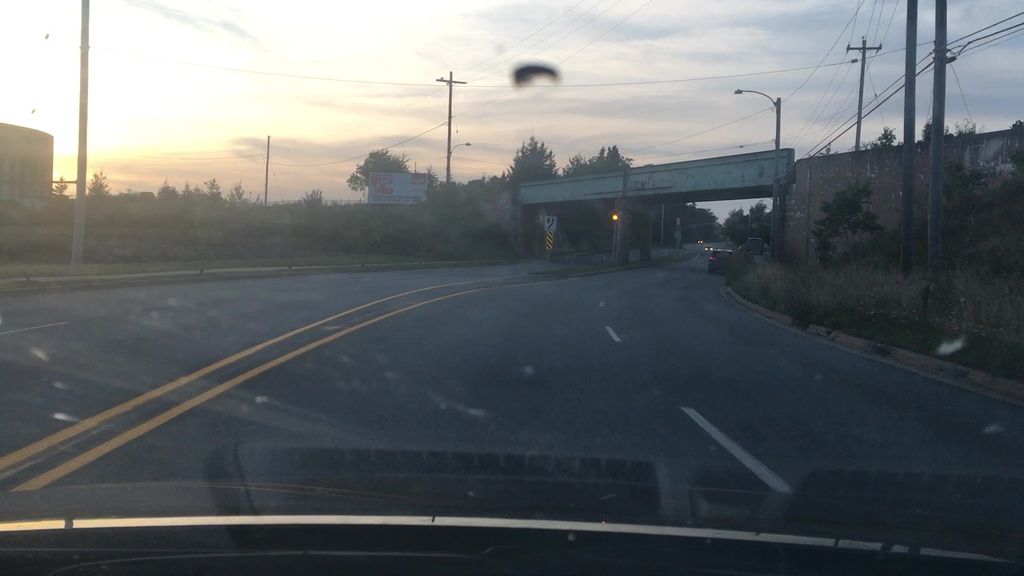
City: halifax